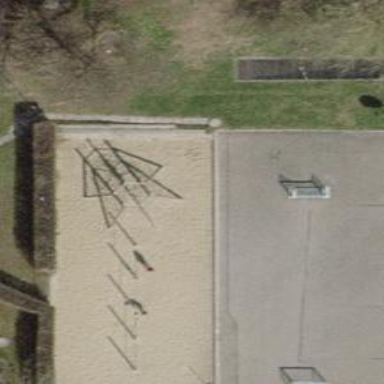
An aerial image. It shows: Playground featuring climbing frame.